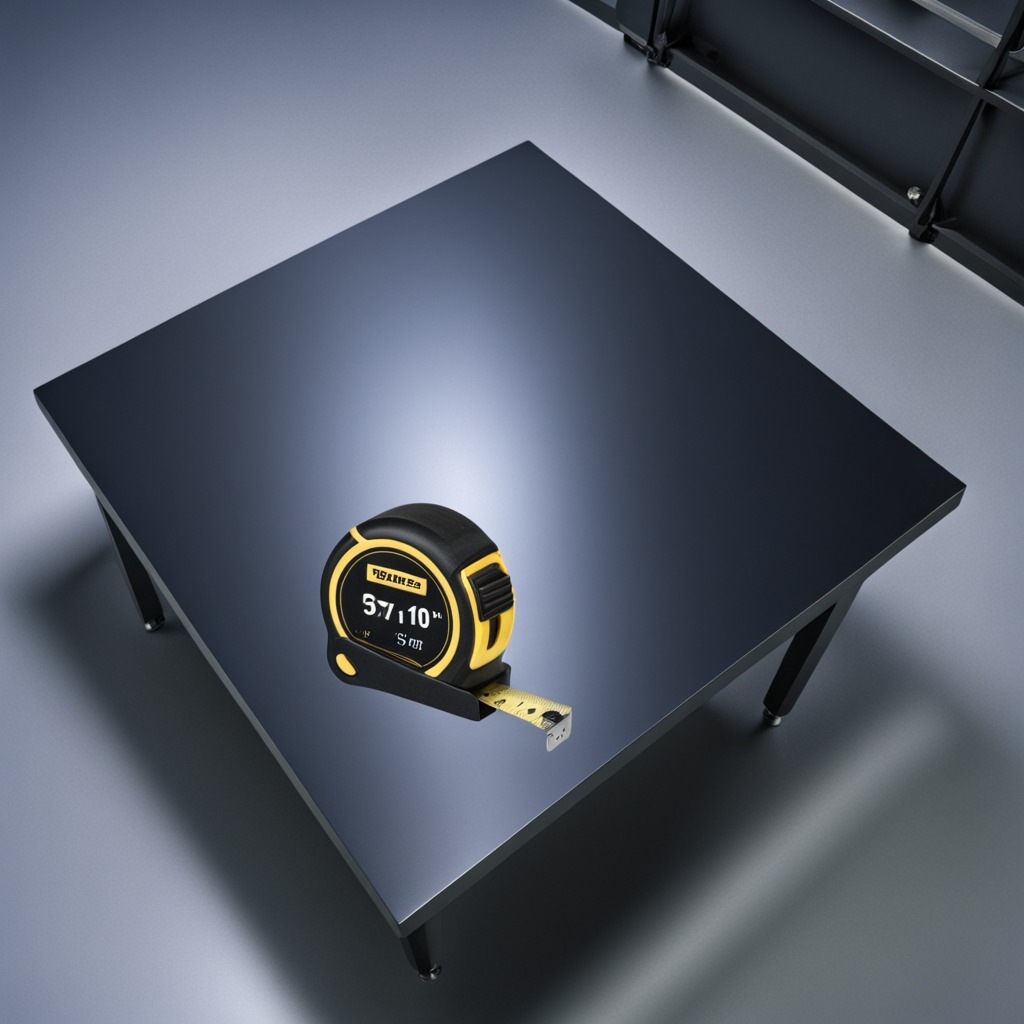
A measuring tape is lying on the clean empty table in the basement in the evening.